Question: I can't init inner class. IDE me returning error, namely "'self' used before all stored properties are initialized". I attach picture where look error is ok

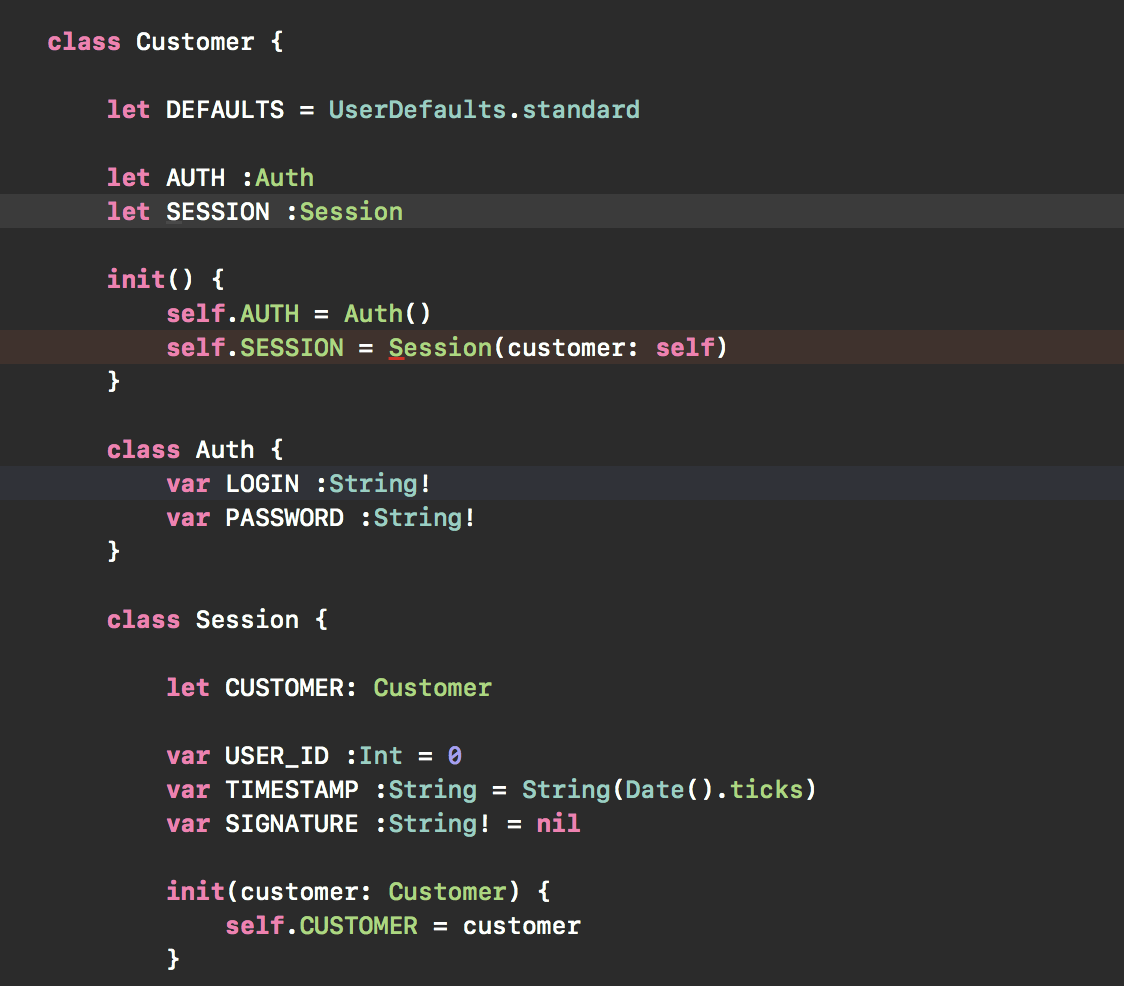
Answer: The compiler is correct, you are attempting to pass 'self' to the constructor of 'Customer' before all stored properties are initialised, as 'SESSION' won't be initialised until after the 'Session' object is initialised, but that needs 'self' - your two requirements are mutually exclusive.
You may need to rethink your architecture; If nothing else, the reference from 'Customer' to 'Session' combined with the reference from 'Session' to 'Customer' will give you a retain cycle and a memory leak.
If you want to use the current architecture, it is probably best to make the 'Customer' property of 'Session' a weak optional to avoid both your initialisation problem and the retain cycle;
'''
class Customer {
let session: Session
let auth: Auth
init() {
self.auth = Auth()
self.session = Session()
session.customer = self
}
class Session {
weak var customer: Customer?
}
}
'''
You make 'customer' an implicitly unwrapped optional to avoid the need to unwrap it explicitly each time you refer to it, but you risk a crash if 'customer' is released or not set:
'''
class Session {
weak var customer: Customer!
}
'''
On a point of style, Swift properties and variables should start with a lower case letter and use camel case, so 'auth', 'session' and 'userID', not 'AUTH', 'SESSION' and 'USER_ID'.